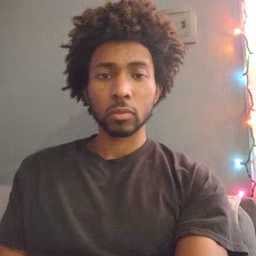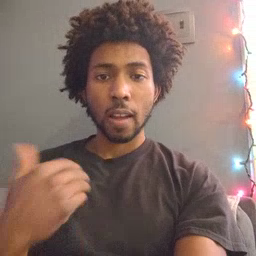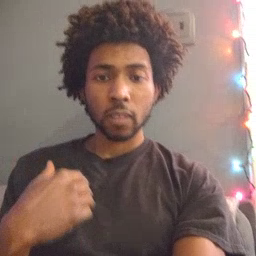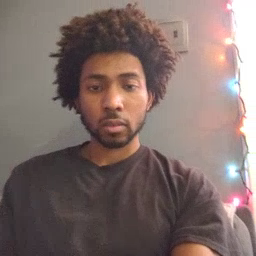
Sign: haveto